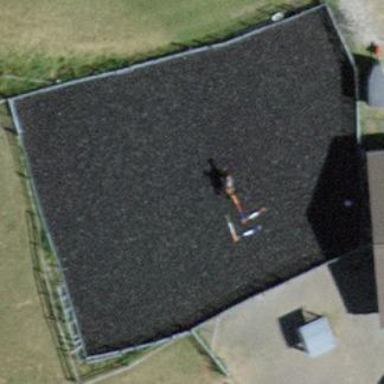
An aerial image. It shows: Equestrian sport is being practiced.